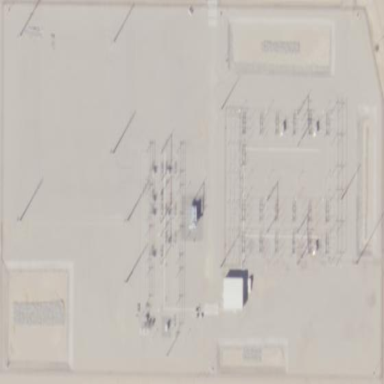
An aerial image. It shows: Outdoor power substation surrounded by fence. The substation operates at the distribution level.